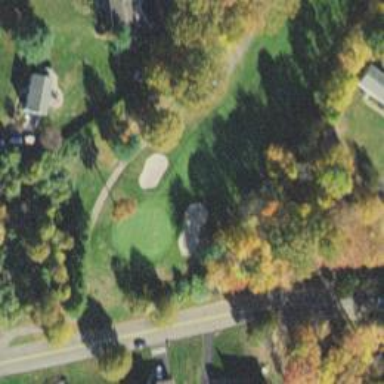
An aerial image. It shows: View of golf hole.